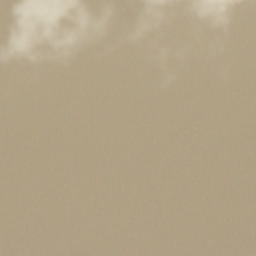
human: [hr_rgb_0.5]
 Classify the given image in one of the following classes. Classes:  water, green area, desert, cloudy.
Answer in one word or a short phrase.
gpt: cloudy